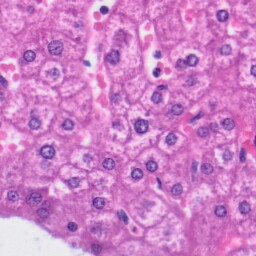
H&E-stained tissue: Liver